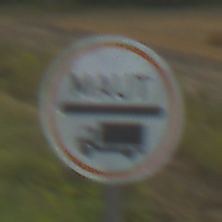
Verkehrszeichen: Mautpflicht
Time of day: SunriseSunset
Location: Outdoor (RoadRail)
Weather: PartlyCloudy
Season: NotSpecified
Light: Natural